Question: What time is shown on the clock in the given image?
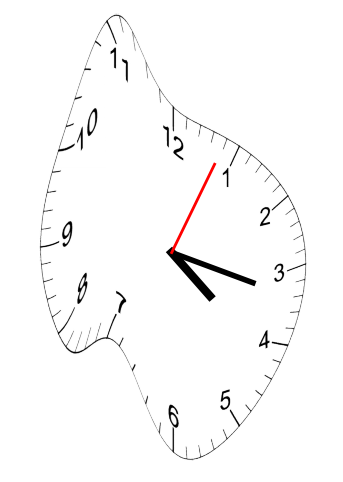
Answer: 04:17:04